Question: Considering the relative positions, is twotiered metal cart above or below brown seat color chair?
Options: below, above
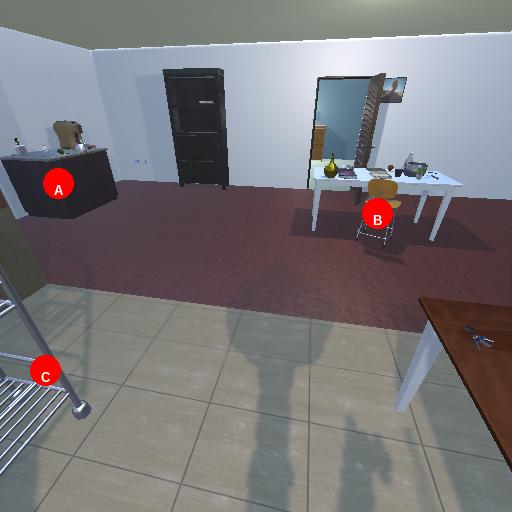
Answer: below